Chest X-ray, PA view. Patient: 58 years old, sex F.
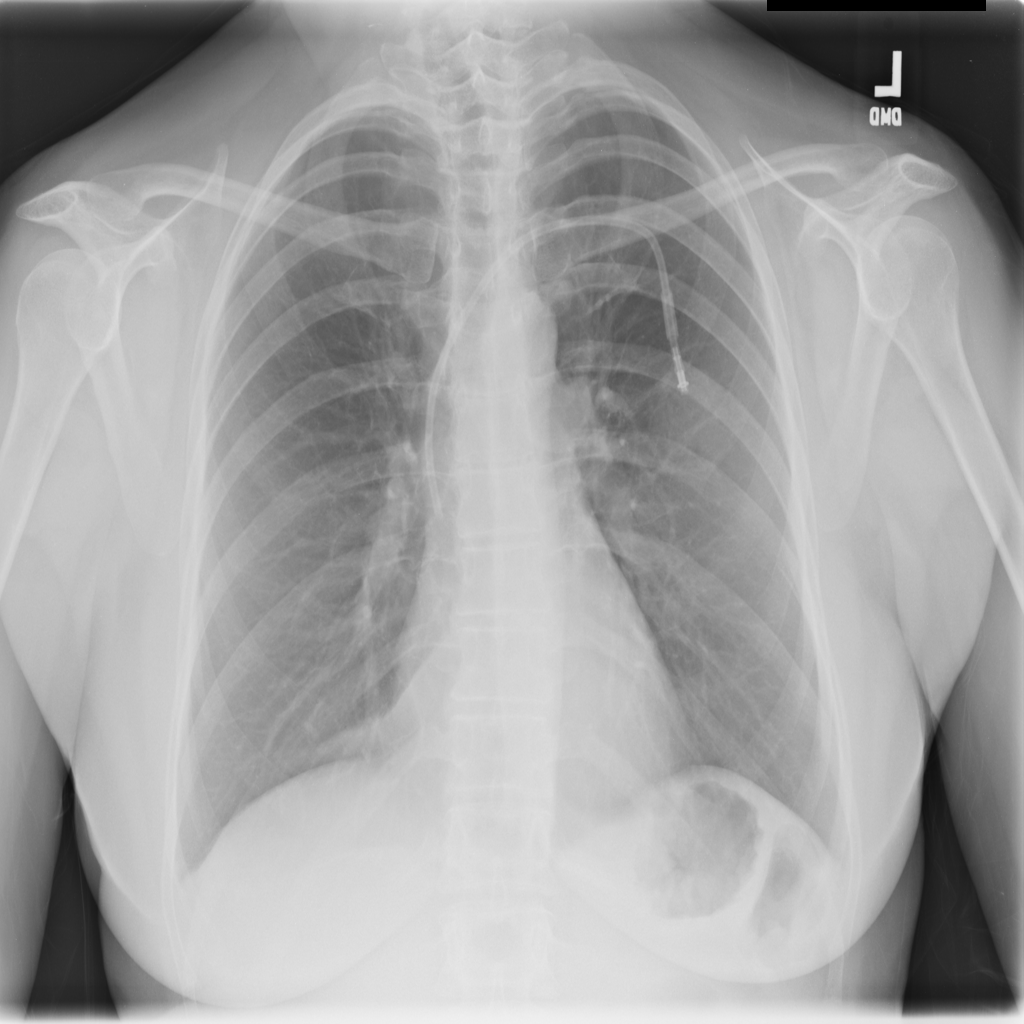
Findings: Mass